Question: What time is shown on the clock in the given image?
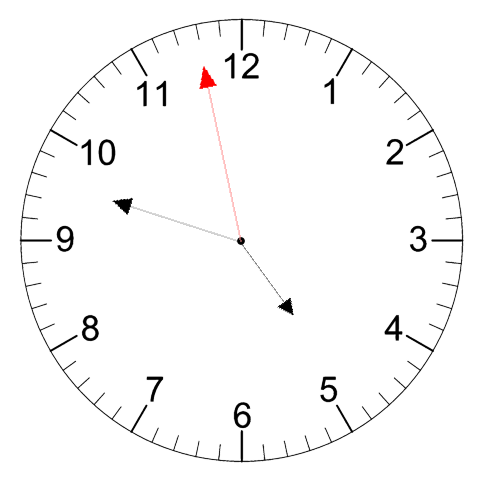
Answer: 04:47:58